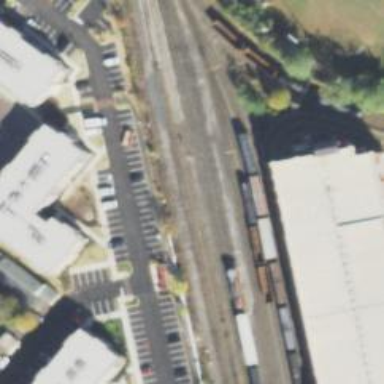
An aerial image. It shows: Railway siding with rails.